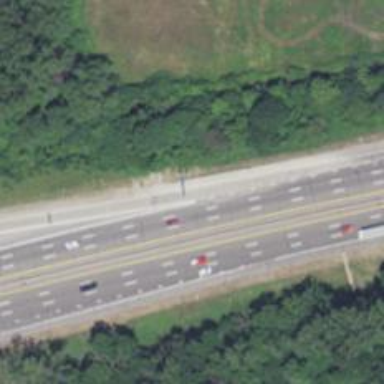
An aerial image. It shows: Asphalt motorway link.